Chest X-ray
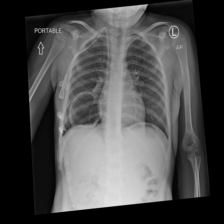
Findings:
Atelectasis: negative
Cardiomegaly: negative
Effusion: negative
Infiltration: negative
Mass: negative
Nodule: negative
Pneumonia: negative
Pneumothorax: negative
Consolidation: negative
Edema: negative
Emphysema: negative
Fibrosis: negative
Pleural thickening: negative
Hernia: negative